Question: I have a social icons in sprite image, and hover effect is sliding when hovering.
I don't want it to, I want it to act just like if i use a regular image, when hover an image the image is changed, also I want to add CSS3 transitions to it.
This is the site: [][1]

'''
/*Social Icons*/
#social_icons {
width: 18%;
height: 37px;
display: inline;
position: absolute;
bottom: 0;
left: 185px;
}
.social-roll {
height: 40px;
width: 42px;
margin: -3px;
display: inline-block;
-webkit-transition: all 0.9s ease-in-out;
-moz-transition: all 0.9s ease-in-out;
-o-transition: all 0.9s ease-in-out;
transition: all 0.9s ease-in-out; }
.ico-facebook, .ico-facebook-hover, .ico-googlep, .ico-googlep-hover, .ico-linkedin,
.ico-linkedin-hover, .ico-message, .ico-p, .ico-p-hover, .ico-twitter,
.ico-twitter-hover{
display: inline-block;
background: url('../images/icons/social.png') no-repeat;
overflow: hidden; }
.ico-facebook {
background-position: -3px -0px;
width: 40px;
height: 40px;
}
.ico-facebook:hover {
background-position: -46px -0px;
width: 40px;
height: 40px;
}
.ico-googlep {
background-position: -89px -0px;
width: 40px;
height: 40px;
}
.ico-googlep:hover {
background-position: -3px -43px;
width: 40px;
height: 40px;
}
.ico-linkedin {
background-position: -46px -43px;
width: 40px;
height: 40px;
}
.ico-linkedin:hover {
background-position: -89px -43px;
width: 40px;
height: 40px;
}
.ico-message {
background-position: -3px -86px;
width: 40px;
height: 40px;
}
.ico-p {
background-position: -46px -86px;
width: 40px;
height: 40px;
}
.ico-p:hover {
background-position: -89px -86px;
width: 40px;
height: 40px;
}
.ico-twitter {
background-position: -3px -129px;
width: 40px;
height: 40px;
}
.ico-twitter:hover {
background-position: -46px -129px;
width: 40px;
height: 40px;
}
'''
[1]:
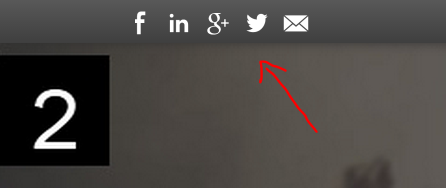
Answer: Just remove the transition effect:
'''
.social-roll {
height: 40px;
width: 42px;
margin: -3px;
display: inline-block;
/* transition: all 0.9s ease-in-out 0s; */
}
'''
Note: You need to specify what kind of transition you want